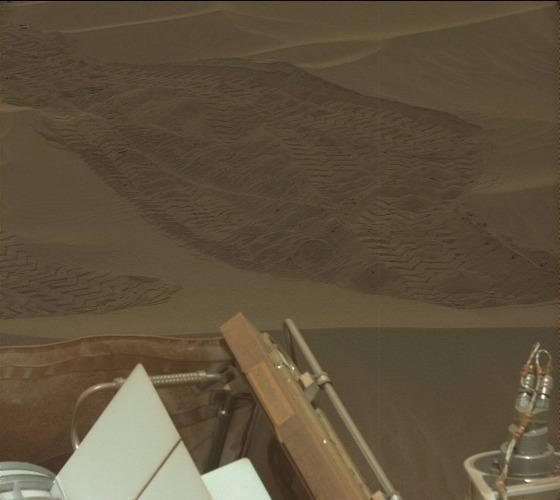
Terrain classes present: Background, Gravel / Sand / Soil, Track